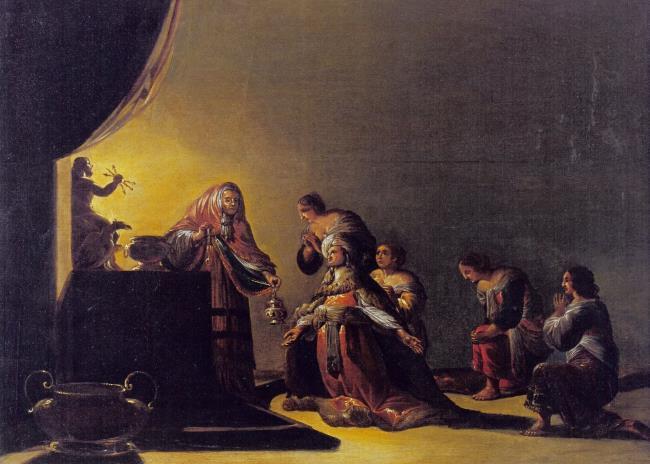
Title: Solomon's idolatry (1 Kings 11:7-8)
Artist: manner of/after Leonaert Bramer Bron: Fred G. Meijer
Earliest date: 1626
Latest date: 1656
Genre: painting
Iconography: censer
Keywords: Old Testament and Apocrypha, temple, king, priest, goddess, sacrifice, altar, censer, tambourine